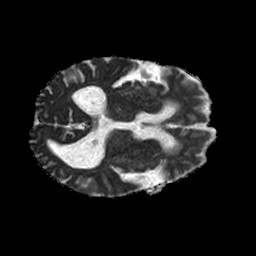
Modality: ADC
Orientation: axial
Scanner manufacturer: philips
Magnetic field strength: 1.5 T
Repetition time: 3.406 s
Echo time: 0.06922 s